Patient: sex M, age 31
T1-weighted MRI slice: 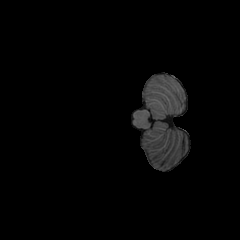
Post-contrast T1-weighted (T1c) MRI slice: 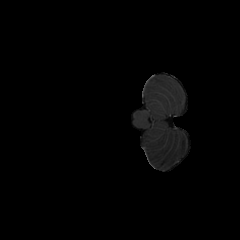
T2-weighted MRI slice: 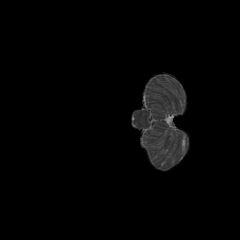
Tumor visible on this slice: no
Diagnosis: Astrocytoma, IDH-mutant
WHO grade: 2